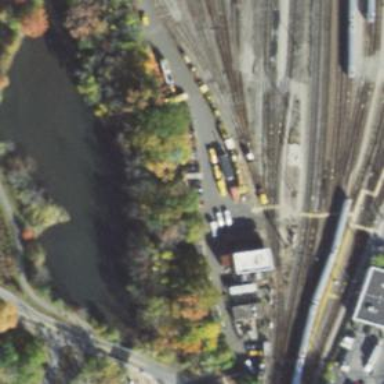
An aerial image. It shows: Electrified rail yard for railway service.